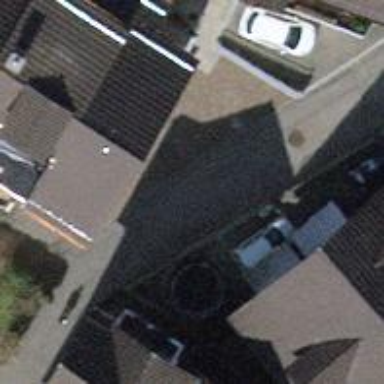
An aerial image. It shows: Living street.